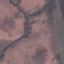
Land use / land cover class: HerbaceousVegetation